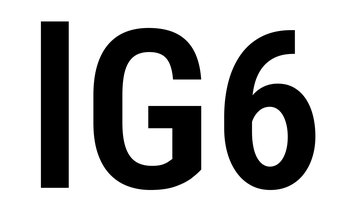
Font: Roboto_Condensed_SemiBold